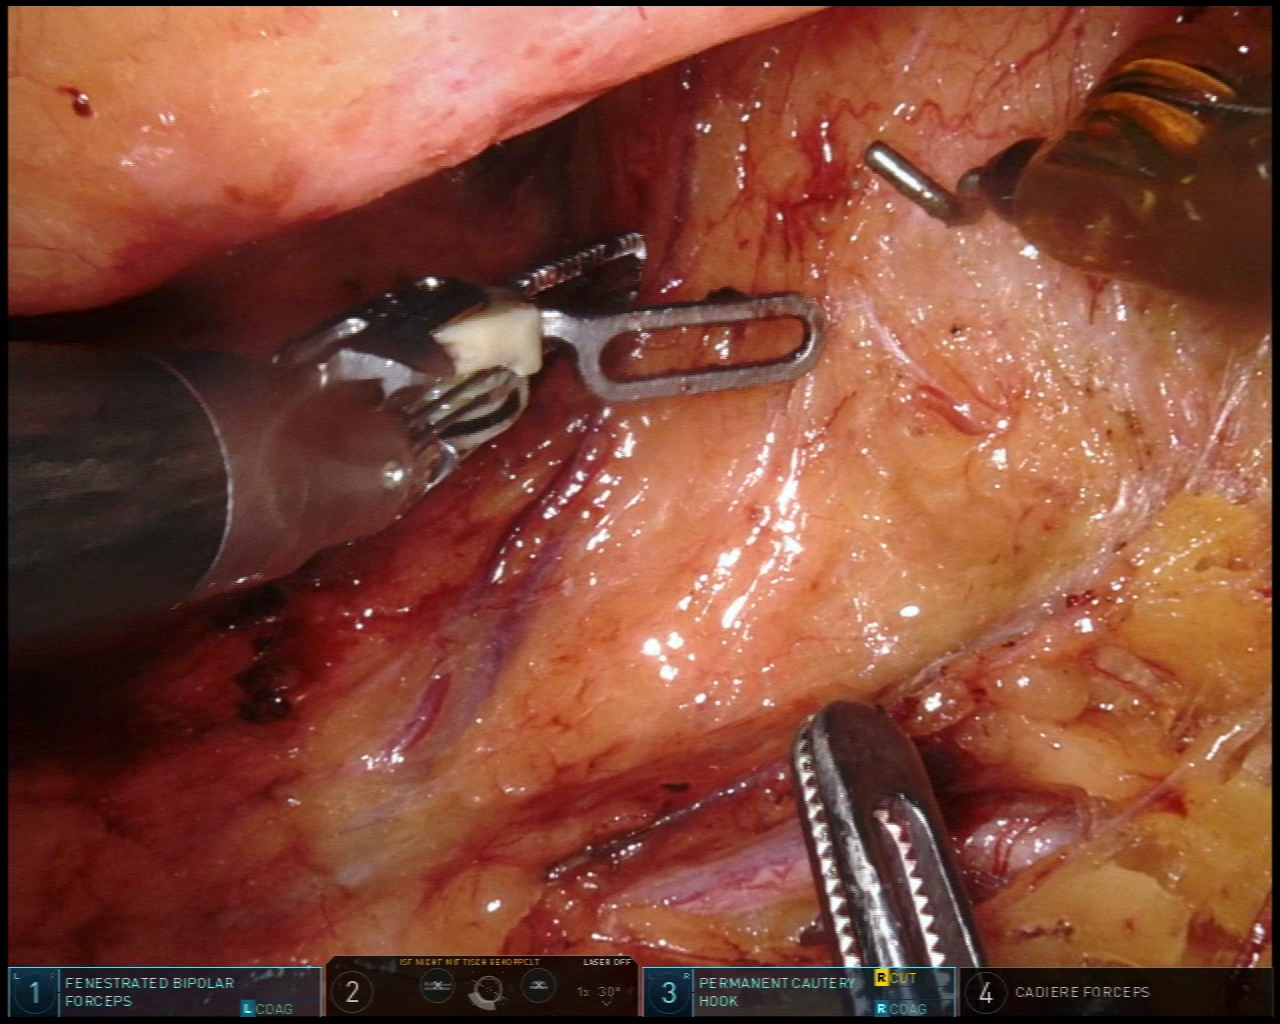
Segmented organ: ureter
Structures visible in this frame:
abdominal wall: no
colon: no
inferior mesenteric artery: no
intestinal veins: no
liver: no
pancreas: no
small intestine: no
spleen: no
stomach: no
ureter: yes
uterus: no
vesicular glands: no